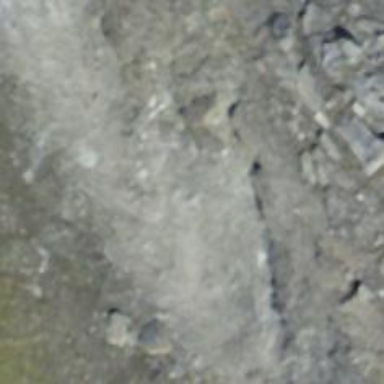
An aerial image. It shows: Cairn made by humans.